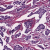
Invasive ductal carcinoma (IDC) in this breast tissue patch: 1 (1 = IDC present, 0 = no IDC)